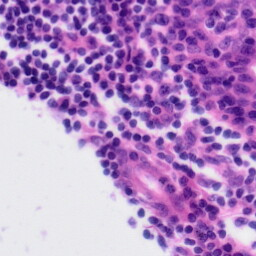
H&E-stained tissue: Tonsil